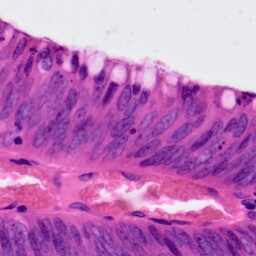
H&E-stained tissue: Colon